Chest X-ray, AP view. Patient: 48 years old, sex M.
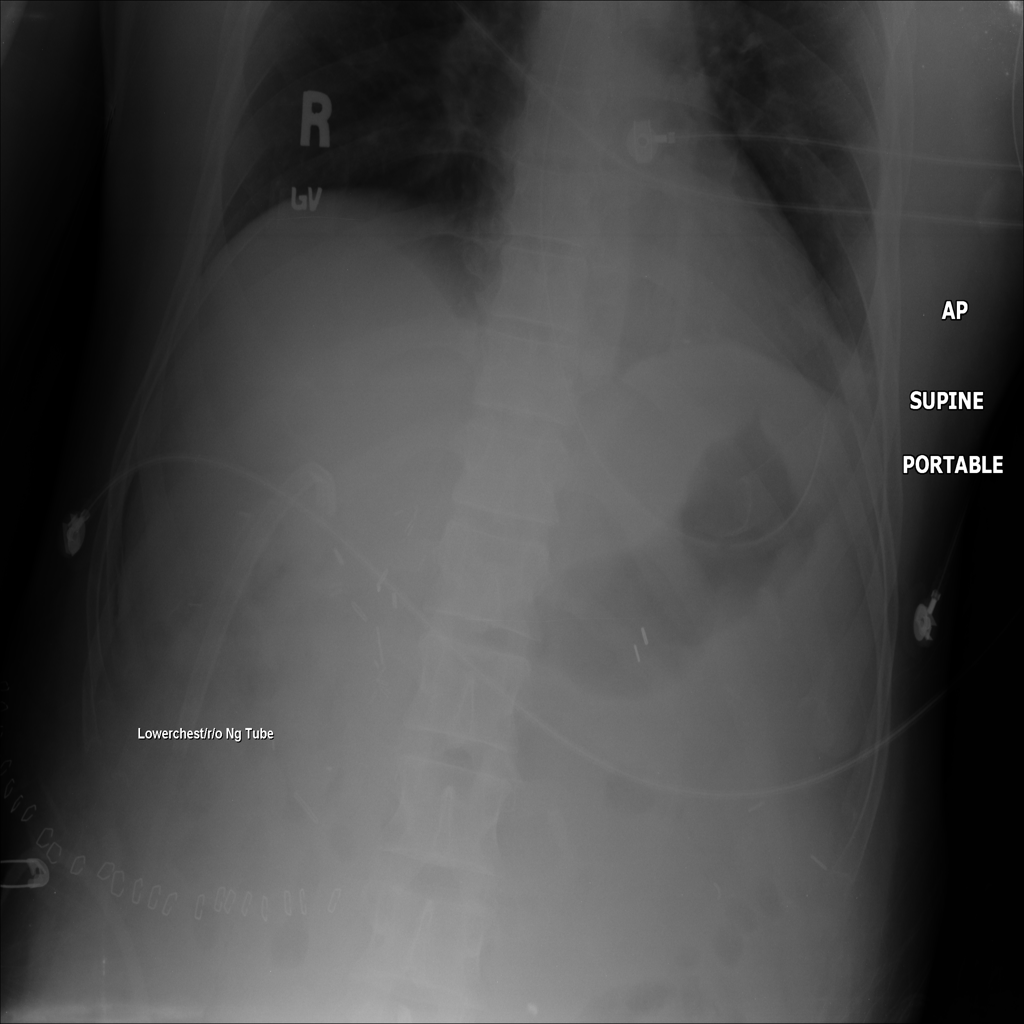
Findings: No Finding